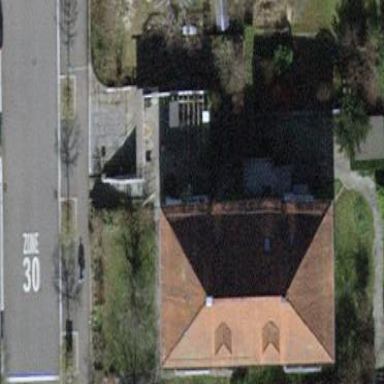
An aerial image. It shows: Building with tile roof.